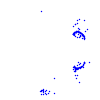
Particle: proton